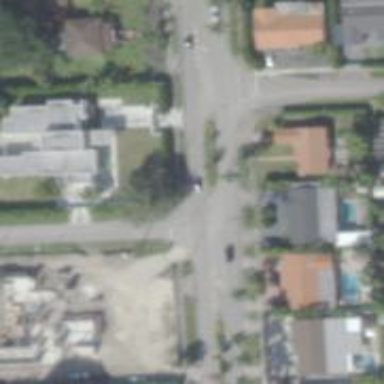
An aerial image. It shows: Tertiary road with asphalt surface. There is separate sidewalk along the road.